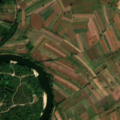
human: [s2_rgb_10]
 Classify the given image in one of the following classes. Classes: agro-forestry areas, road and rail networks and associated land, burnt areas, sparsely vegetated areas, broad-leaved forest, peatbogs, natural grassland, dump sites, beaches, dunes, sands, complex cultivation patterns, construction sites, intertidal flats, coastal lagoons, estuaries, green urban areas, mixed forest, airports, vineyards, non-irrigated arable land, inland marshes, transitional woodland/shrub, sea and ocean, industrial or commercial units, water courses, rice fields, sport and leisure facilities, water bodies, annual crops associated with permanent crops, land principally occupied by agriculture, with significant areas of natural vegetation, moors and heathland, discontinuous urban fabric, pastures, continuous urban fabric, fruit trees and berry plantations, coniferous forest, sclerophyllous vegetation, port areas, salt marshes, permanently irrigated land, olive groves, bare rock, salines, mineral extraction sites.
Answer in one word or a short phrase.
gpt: non-irrigated arable land, complex cultivation patterns, broad-leaved forest, transitional woodland/shrub, inland marshes, water courses